Current action and preconditions to check: trajectory_clear

Your task: For each precondition in the list above, predict whether it will hold at this action.

Consider the current scene as observed from the mobile robot's camera, and analyze the predicted future states of all dynamic agents (e.g., people, animals, vehicles, or any moving entities) within the NEXT SECOND.

IMPORTANT: Only answer "very likely" if you are absolutely certain—based on strong, clear evidence—that a dynamic agent will violate the precondition in the predicted future state. Do NOT answer "very likely" for unlikely, ambiguous, or low-probability risks.

Ask yourself for each precondition: Is there a high probability, with clear and convincing evidence, that the predicted future states of any dynamic agent will interfere with the predicted future state of the currently executing action within the NEXT SECOND, causing that precondition to fail?

Assess the risk level based on these predictions. Use "likely" or "very likely" if motions create a clear risk of interference.

Use "neutral" or "improbable" if agents are nearby but their predicted paths are clearly diverging or non-conflicting.

Failure Risk Categories: "very improbable", "improbable", "neutral", "likely", "very likely"

Answer Format: Output ONLY the probability_of_failure value from these categories: "very improbable", "improbable", "neutral", "likely", "very likely"

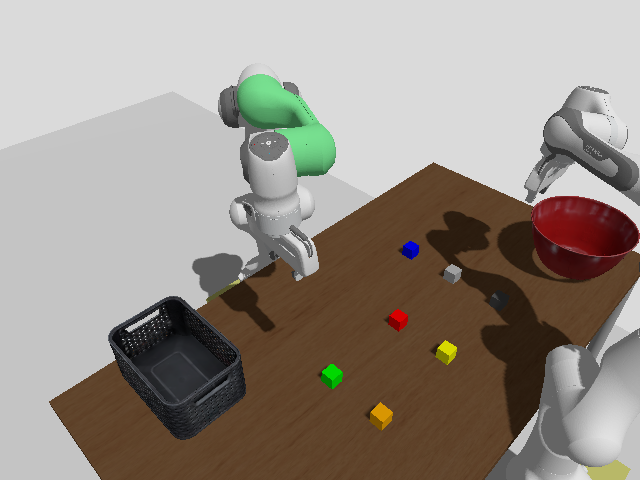

Answer: very improbable